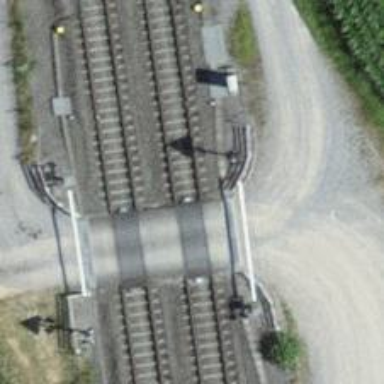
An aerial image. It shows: Full barrier level crossing on railway.